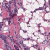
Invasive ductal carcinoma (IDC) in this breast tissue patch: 1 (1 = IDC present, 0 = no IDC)